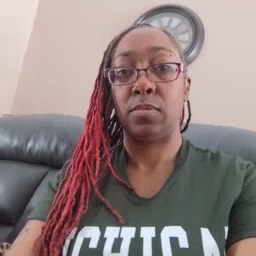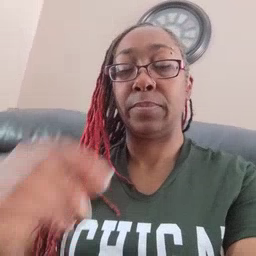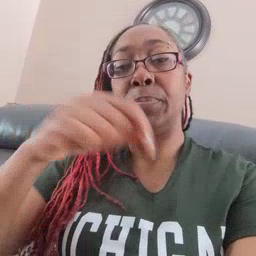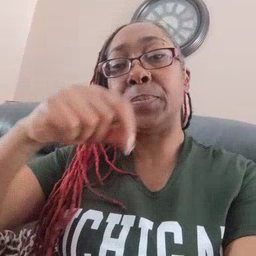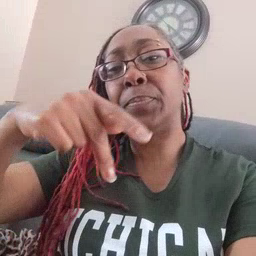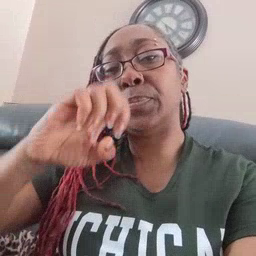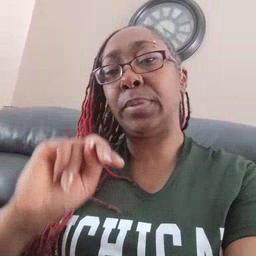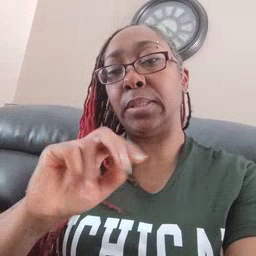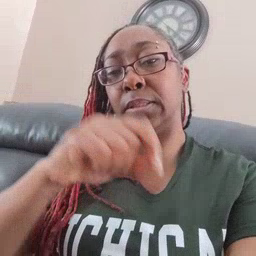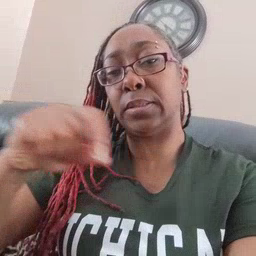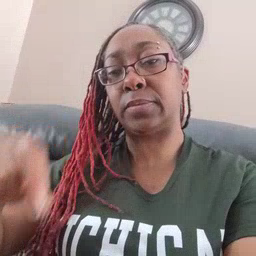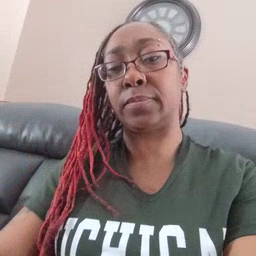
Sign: pen